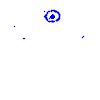
Particle: electron